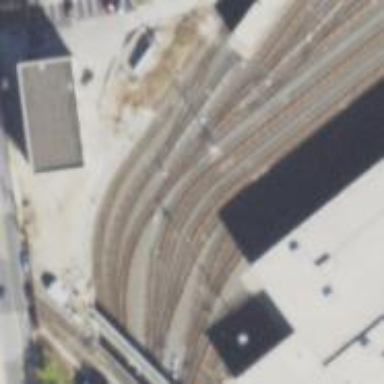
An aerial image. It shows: Electrified rail passing through service yard.